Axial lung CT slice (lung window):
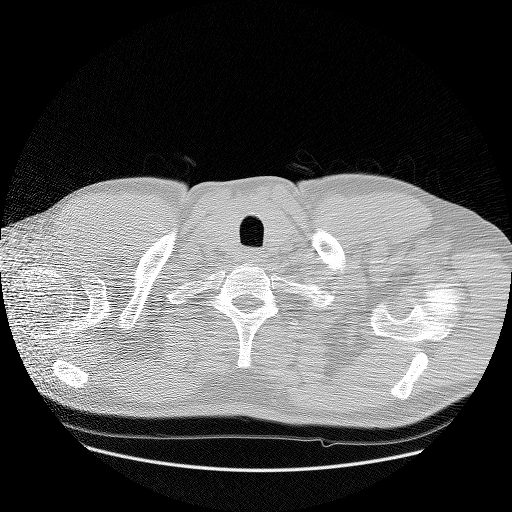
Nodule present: no